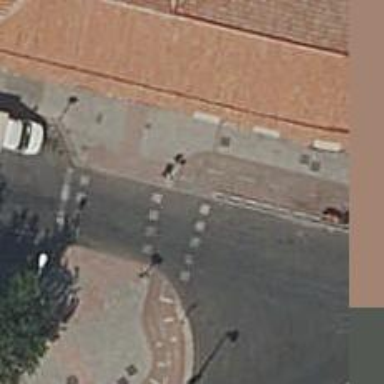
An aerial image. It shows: Road with traffic signals.